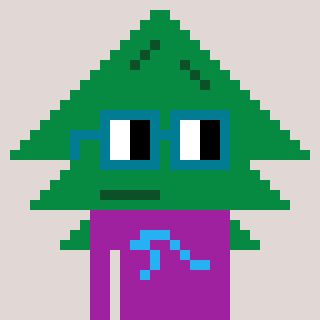
a pixel art character with square dark green glasses, a fir-shaped head and a magenta-colored body on a warm background